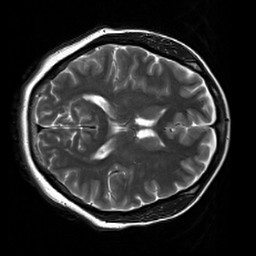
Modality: T2w
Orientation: axial
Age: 20
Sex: female
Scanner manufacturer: siemens
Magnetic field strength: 3 T
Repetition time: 7 s
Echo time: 0.09 s